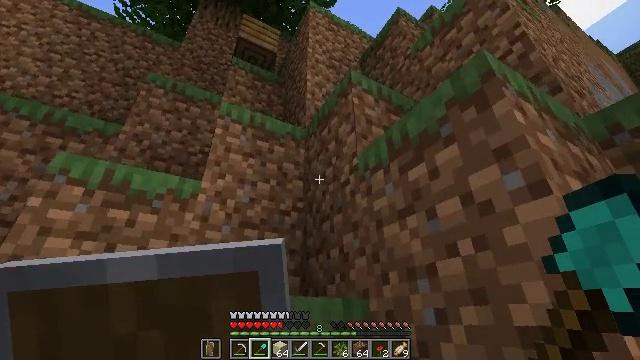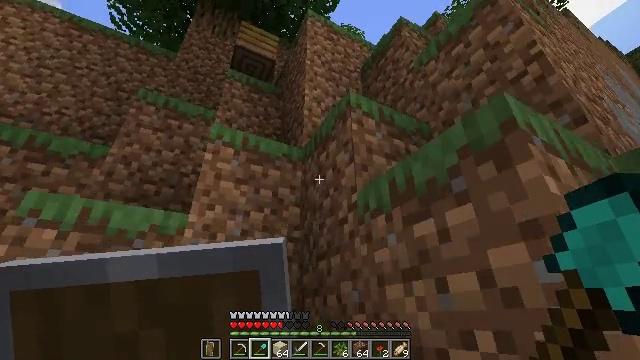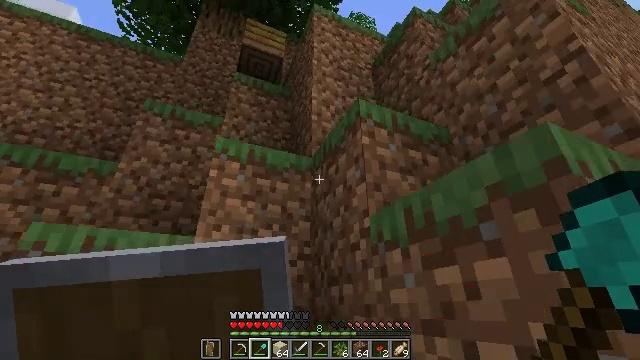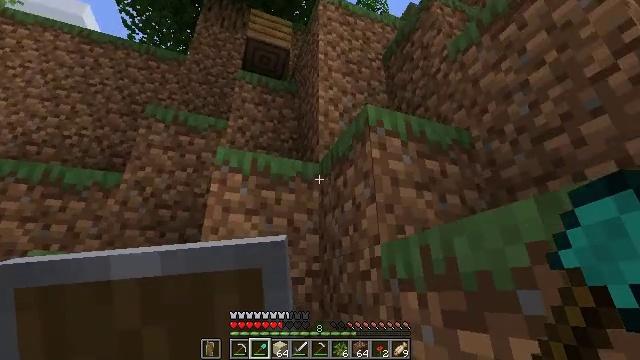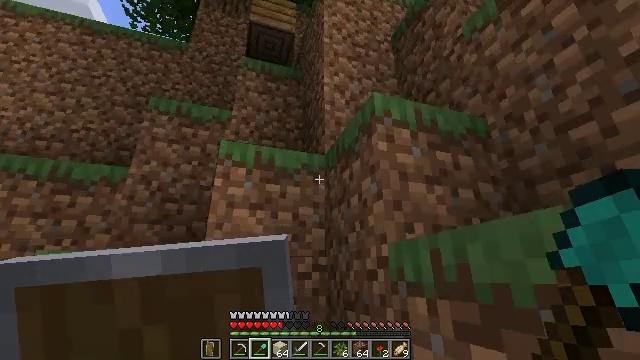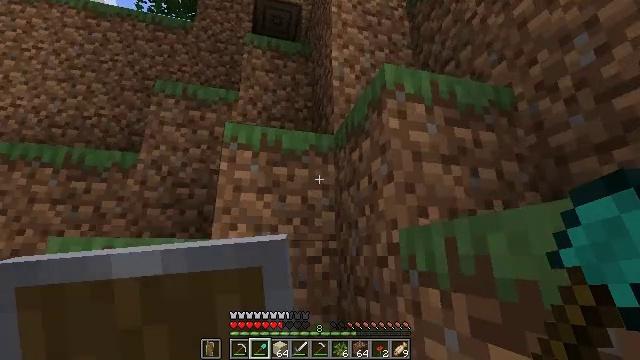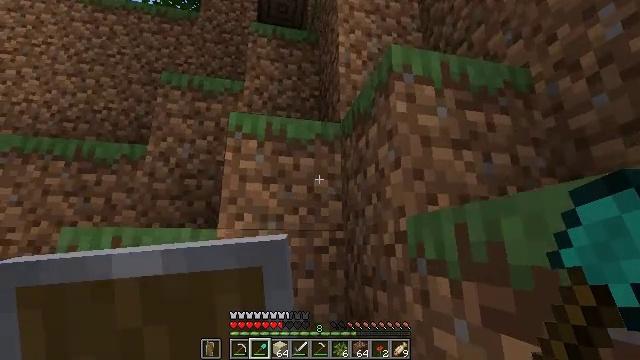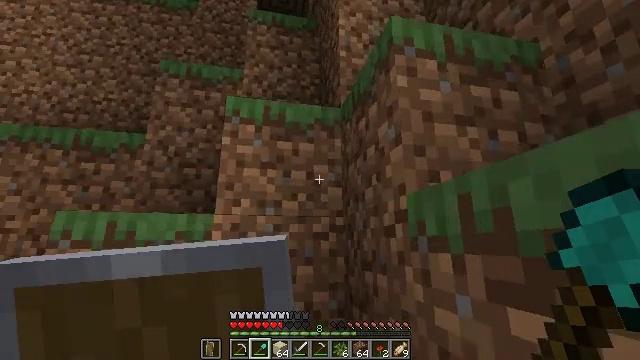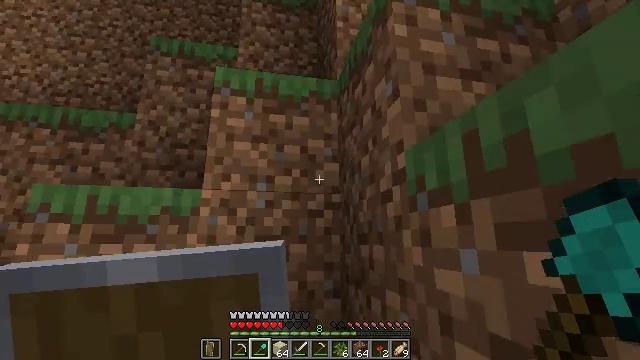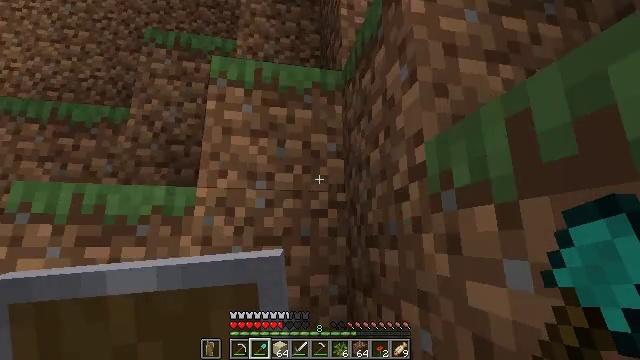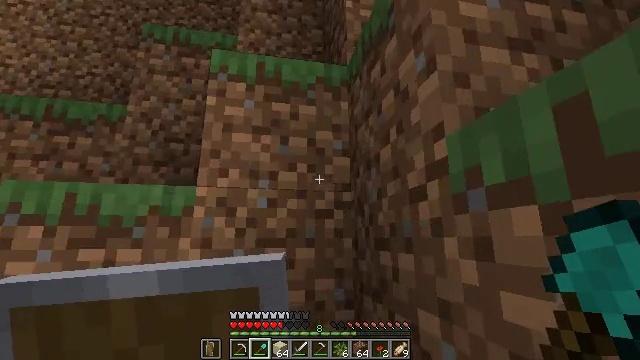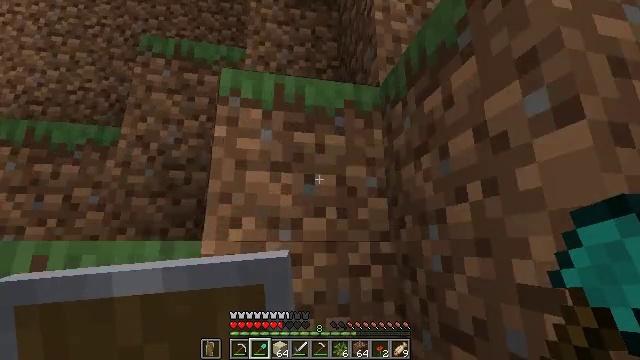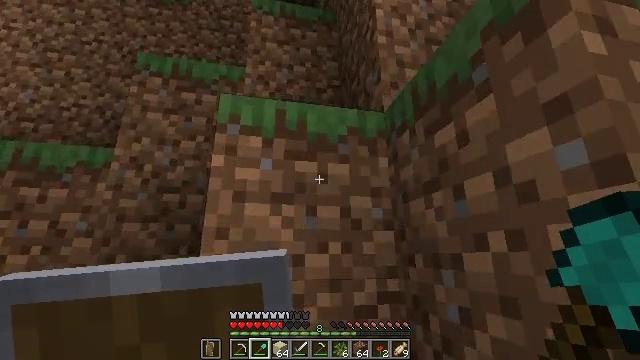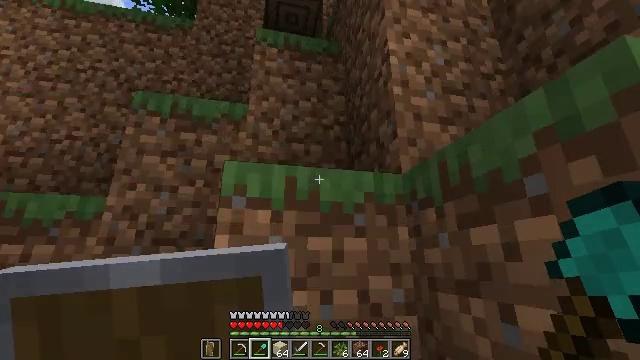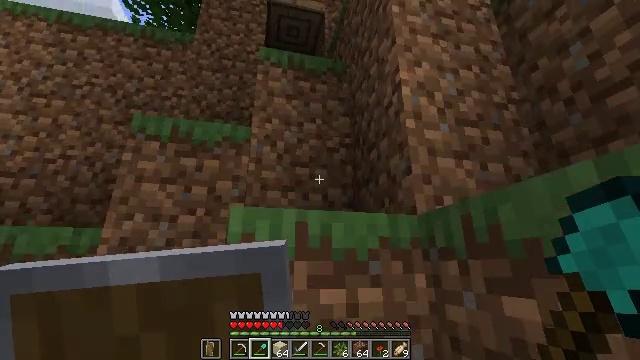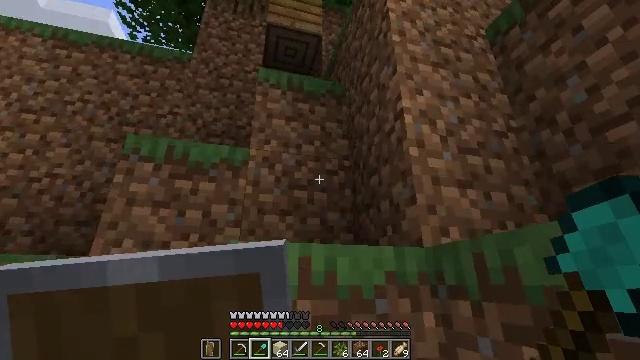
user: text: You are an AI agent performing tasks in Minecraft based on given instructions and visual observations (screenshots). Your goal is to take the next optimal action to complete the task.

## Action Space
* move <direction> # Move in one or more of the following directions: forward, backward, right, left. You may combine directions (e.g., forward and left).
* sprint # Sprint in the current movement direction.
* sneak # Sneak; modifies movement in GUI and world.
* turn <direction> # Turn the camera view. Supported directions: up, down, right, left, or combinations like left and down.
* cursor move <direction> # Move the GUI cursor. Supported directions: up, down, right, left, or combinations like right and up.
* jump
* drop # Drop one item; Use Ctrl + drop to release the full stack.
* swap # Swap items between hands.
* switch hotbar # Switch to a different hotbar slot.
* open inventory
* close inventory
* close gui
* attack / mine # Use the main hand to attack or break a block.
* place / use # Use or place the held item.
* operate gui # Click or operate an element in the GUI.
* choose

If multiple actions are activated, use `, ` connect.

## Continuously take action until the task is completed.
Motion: motion action
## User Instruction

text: Mine the bee nest.
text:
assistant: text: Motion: move forward, jump
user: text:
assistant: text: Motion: move forward, turn left and down, jump
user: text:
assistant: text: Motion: move forward, turn left and down, jump
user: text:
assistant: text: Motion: move forward, turn left and down
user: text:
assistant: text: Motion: move forward, turn left and down
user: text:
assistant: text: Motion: move forward, turn left and down
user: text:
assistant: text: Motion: move forward
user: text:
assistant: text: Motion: move forward and move left
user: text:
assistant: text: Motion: move forward and move left
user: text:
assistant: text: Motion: move forward and move left
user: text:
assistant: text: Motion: move forward and move left, turn up, jump
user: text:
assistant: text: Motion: move forward and move left, turn up, jump
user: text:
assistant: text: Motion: move forward and move left, turn up, jump
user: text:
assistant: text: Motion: move forward and move left, jump
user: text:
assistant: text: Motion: move forward and move left, turn right and up, jump
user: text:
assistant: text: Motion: move forward, turn right and up
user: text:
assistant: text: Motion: move forward, turn up
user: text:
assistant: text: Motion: move forward, turn up
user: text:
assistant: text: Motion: move forward and move left, turn up
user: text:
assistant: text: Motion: move forward and move left, turn up
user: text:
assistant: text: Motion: move forward and move left, turn up
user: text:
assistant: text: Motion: move forward and move left, turn up
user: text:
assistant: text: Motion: move left
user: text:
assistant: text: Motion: move forward and move left
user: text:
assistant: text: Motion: move forward and move left
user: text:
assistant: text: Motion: move forward and move left
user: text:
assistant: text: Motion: move forward and move left, turn right
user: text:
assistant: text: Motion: move forward and move left, turn right, jump
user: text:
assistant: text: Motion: move forward and move left, turn right, jump
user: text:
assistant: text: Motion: move forward and move left, turn right, jump